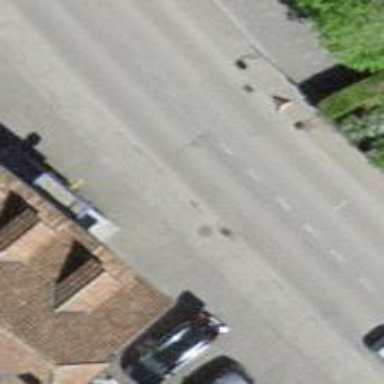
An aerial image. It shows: Secondary road with asphalt surface.